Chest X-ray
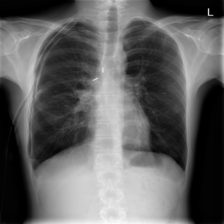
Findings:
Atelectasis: negative
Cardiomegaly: negative
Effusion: negative
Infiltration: negative
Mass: negative
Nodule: negative
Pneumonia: negative
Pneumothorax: positive
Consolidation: negative
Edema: negative
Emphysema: negative
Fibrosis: negative
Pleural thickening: negative
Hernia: negative